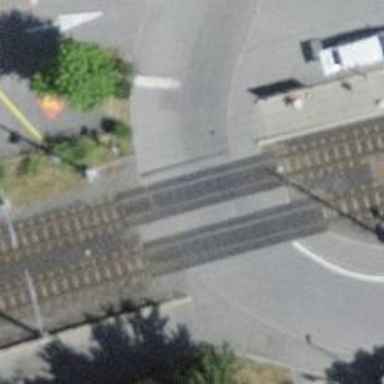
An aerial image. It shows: Level crossing with barrier for the railway.